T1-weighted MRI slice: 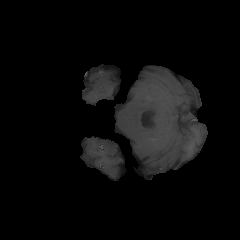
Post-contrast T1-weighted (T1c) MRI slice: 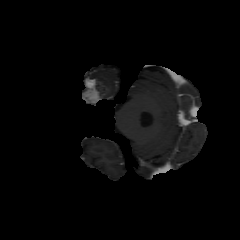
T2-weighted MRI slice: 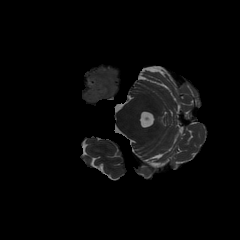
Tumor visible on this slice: yes